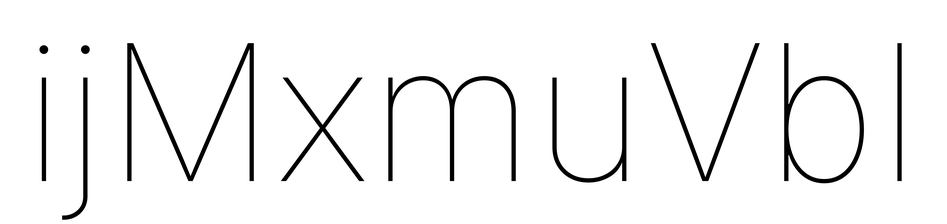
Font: Inter_Thin